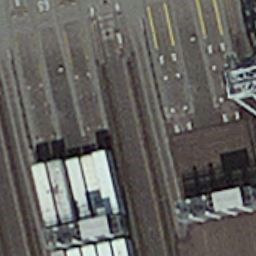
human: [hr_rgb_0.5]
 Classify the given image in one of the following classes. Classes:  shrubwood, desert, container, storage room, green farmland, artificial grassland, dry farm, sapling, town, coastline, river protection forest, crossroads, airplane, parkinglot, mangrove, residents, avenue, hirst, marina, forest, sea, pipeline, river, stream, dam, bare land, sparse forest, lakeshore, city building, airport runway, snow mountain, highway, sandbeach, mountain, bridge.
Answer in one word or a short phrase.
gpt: container